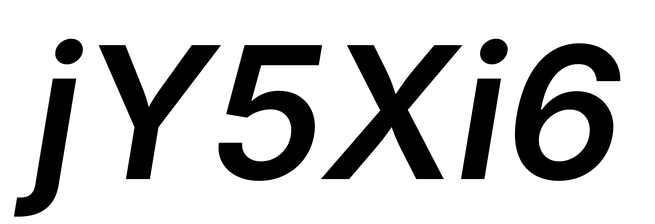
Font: Inter-Italic_SemiBold_Italic